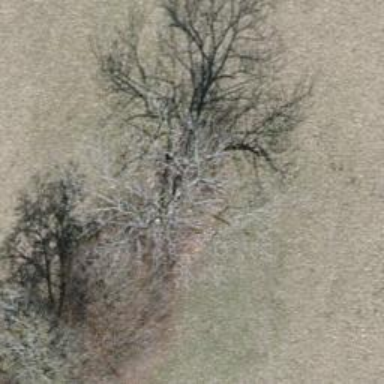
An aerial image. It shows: Row of trees in natural setting.